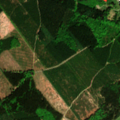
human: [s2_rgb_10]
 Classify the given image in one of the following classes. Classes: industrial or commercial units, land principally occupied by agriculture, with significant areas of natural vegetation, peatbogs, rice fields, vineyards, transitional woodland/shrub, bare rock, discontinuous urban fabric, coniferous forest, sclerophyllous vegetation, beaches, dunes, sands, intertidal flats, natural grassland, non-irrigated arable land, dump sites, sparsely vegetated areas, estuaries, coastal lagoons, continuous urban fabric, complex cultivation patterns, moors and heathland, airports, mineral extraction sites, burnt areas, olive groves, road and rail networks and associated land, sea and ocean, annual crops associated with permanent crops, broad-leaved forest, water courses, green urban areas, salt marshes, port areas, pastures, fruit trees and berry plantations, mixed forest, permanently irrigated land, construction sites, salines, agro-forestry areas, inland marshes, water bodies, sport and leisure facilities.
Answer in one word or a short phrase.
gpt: discontinuous urban fabric, complex cultivation patterns, coniferous forest